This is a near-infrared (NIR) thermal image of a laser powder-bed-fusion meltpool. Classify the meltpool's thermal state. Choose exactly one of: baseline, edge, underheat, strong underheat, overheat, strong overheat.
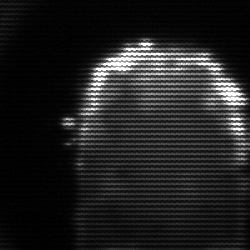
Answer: baseline